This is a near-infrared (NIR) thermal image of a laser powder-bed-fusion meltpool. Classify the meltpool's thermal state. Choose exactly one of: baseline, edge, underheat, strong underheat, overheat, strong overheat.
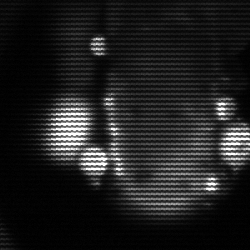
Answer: strong underheat